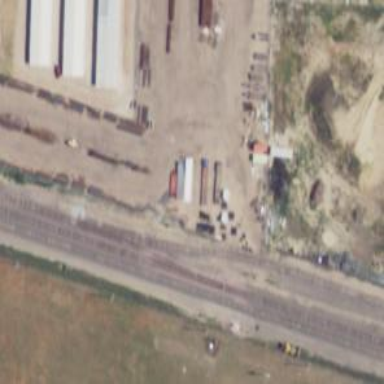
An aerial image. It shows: Railway siding with rails.